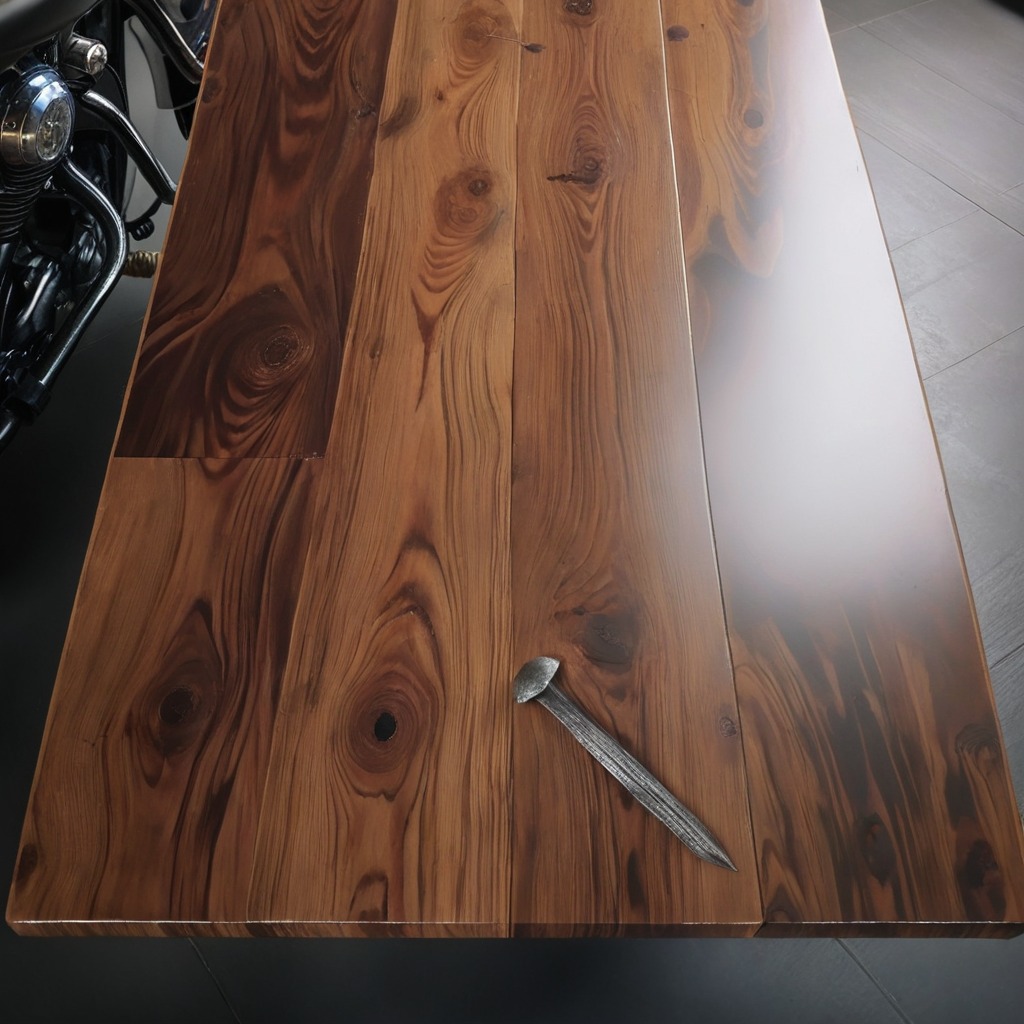
A nail is lying on the oil-spilled wooden table in the vintage motorcycle garage.